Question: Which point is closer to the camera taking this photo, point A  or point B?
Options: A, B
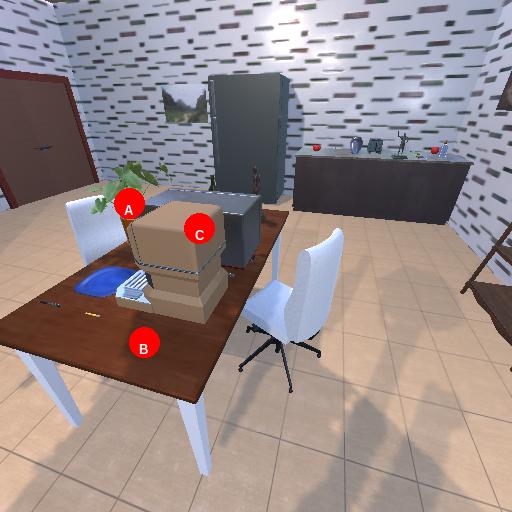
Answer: A